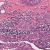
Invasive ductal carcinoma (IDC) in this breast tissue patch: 0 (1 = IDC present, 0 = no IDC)